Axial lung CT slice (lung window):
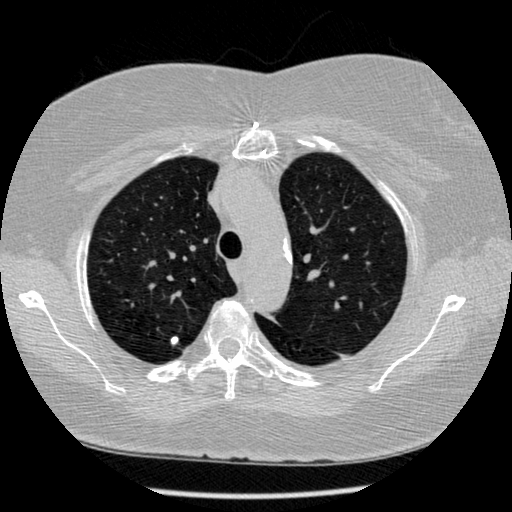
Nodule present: yes
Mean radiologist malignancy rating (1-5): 2